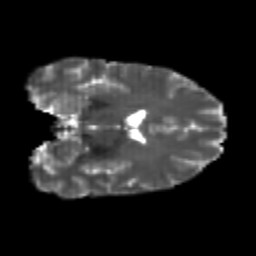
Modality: T2w
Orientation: coronal
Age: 26
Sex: female
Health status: healthy
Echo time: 0.074 s